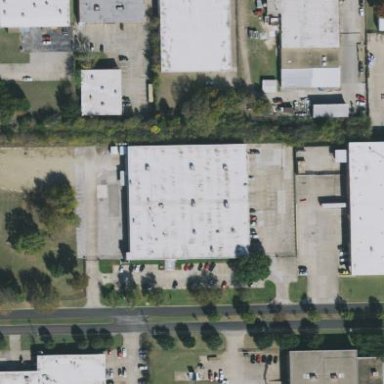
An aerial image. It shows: Warehouse.